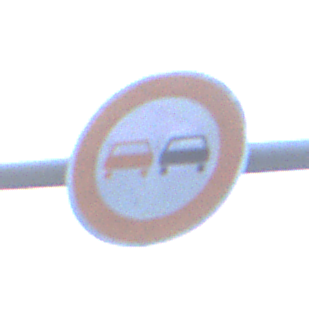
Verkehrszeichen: Ueberholverbot
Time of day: SunriseSunset
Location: Outdoor (Urban)
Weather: PartlyCloudy
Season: NotSpecified
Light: Natural